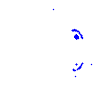
Particle: electron